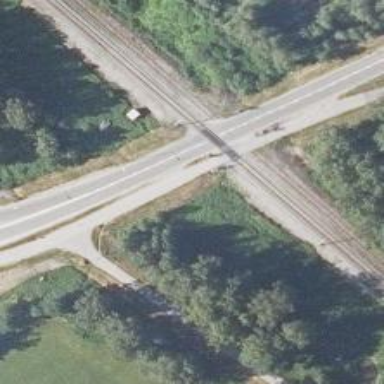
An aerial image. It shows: Level crossing with lights and saltire markings.